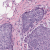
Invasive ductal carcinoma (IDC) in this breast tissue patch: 1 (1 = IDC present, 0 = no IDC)